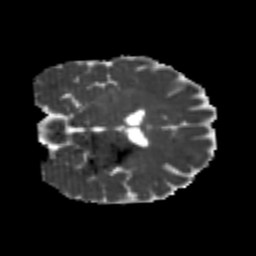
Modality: MD
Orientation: coronal
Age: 26
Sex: male
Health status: healthy
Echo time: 0.074 s